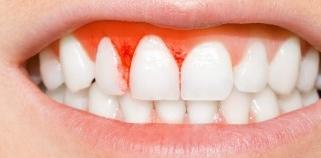
Condition: Gingivitis